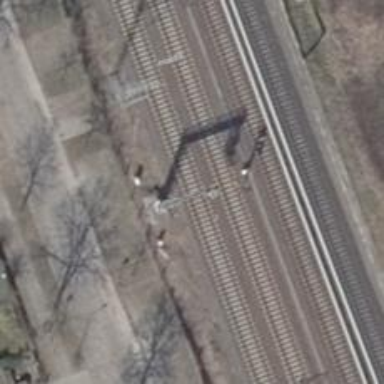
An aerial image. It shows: Railway signal.